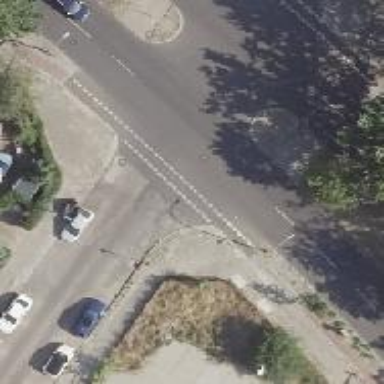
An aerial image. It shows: Road with "give way" sign.